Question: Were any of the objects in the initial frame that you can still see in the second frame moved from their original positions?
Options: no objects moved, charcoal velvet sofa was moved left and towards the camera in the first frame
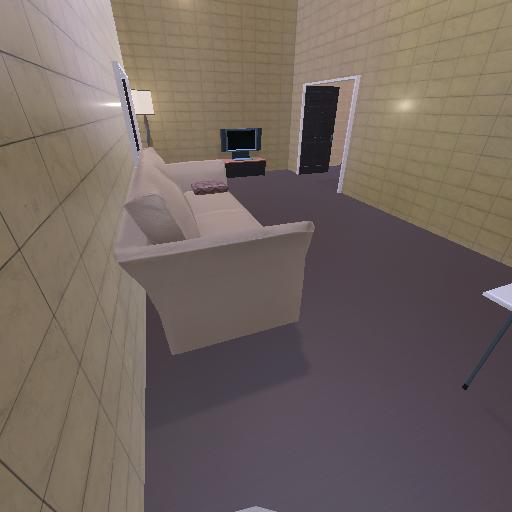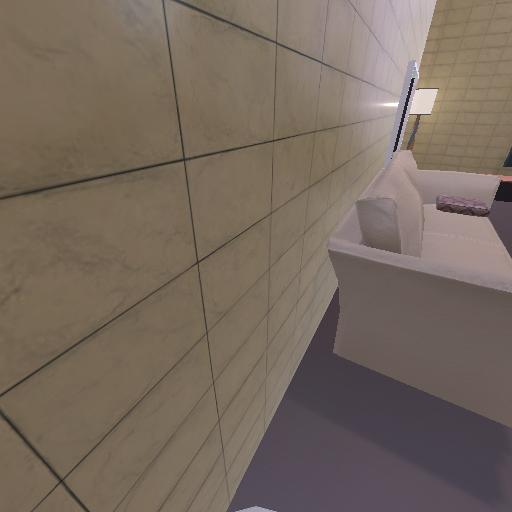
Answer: no objects moved